Question: I'm currently in the second stage of development for a data management project I'm involved with; at the moment, we're in the stage of revamping the GUI (we're going for an office 2007-themed GUI).
At the moment I've only got experience with Dialog-based MFC projects, from which this migrates from, where we drew controls onto the dialog, then got handles to them using the 'GetDlgItem' command, using the IDs of the controls.
Now, we're using SDI, instead of a dialog-based project, and thus, it's required to procedurally create the controls. I've had no problems creating and showing controls in the 'ChildView' area; however, the text is very low quality and aliased. I googled the problem, but was unable to find anything particularly pertinent to the problem, indeed, the only thing which bore any real relevance was using GDI+ to draw anti-aliased text, which is fine for simple text, but I need MFC controls such as 'CEdit' and 'CListBox'.
Here is an image to help illustrate my problem:

I am creating both the static GDI+ text and the MFC control in the 'OnPaint' function, as follows:
'''
void CChildView::OnPaint()
{
CPaintDC dc(this); // device context for painting
Gdiplus::Graphics graphics(dc);
static Gdiplus::FontFamily* fontFamily = new Gdiplus::FontFamily( _T("Segoe UI") );
static Gdiplus::Font* font = new Gdiplus::Font( fontFamily, 12, Gdiplus::FontStyle::FontStyleRegular, Gdiplus::Unit::UnitPixel );
static Gdiplus::SolidBrush* solidBrush = new Gdiplus::SolidBrush( Gdiplus::Color::RoyalBlue );
Gdiplus::PointF point( 10, 10 );
graphics.SetTextRenderingHint( Gdiplus::TextRenderingHint::TextRenderingHintAntiAlias );
graphics.DrawString( _T("Hello, World!"), 13, font, point, solidBrush );
// TODO: Add your message handler code here
CEdit* pEditBox = new CEdit();
pEditBox->CreateEx( WS_EX_CLIENTEDGE, _T("EDIT"), _T("Why is this text so poor?"), WS_BORDER | WS_CHILD | WS_VISIBLE, CRect(100, 100, 300, 200), this, UINT_MAX-9 );
// Do not call CWnd::OnPaint() for painting messages
}
'''
At the moment, I am wondering if it necessary to derive each of the controls and change their rendering methods to use GDI+ antialiased text. Hopefully their is an easier way to resolve this problem.
I will be extremely grateful for any help/advice.
Thanks in advance!
EDIT: Just for reference, I used to following to resolve my problem:
'''
CFont* pFont = new CFont();
pFont->CreatePointFont( 120, _T("Segoe UI") );
CEdit* pEditBox = new CEdit();
pEditBox->CreateEx( WS_EX_CLIENTEDGE, _T("EDIT"), _T("Test Edit"), WS_BORDER | WS_CHILD | WS_VISIBLE, CRect(100, 100, 300, 200), this, UINT_MAX-9 );
pEditBox->SetFont( pFont );
'''
Alternatively, the following allows for the default font for the window to be used:
'''
CEdit* pEditBox = new CEdit();
pEditBox->CreateEx( WS_EX_CLIENTEDGE, _T("EDIT"), _T("This text is no longer poor"), WS_BORDER | WS_TABSTOP | WS_CHILD | WS_VISIBLE, CRect(100, 100, 300, 200), this, UINT_MAX-9 );
if( ::IsWindow( pEditBox->GetSafeHwnd() ) )
{
::SendMessage( pEditBox->GetSafeHwnd(), WM_SETFONT, (WPARAM)(HFONT)GetStockObject(DEFAULT_GUI_FONT), FALSE );
}
'''
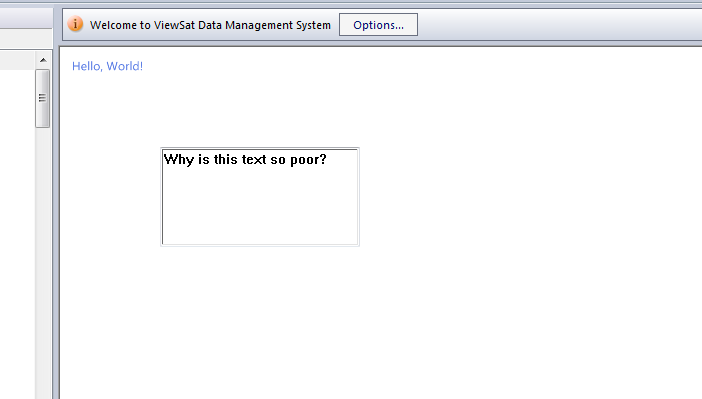
Answer: Change the font used by the edit box, it's just the default one that looks so ugly.
If you want to get the "standard" font, see e.g. 'SystemParametersInfo' with 'SPI_GETNONCLIENTMETRICS' argument. Of course, you can use any other font if you want to.